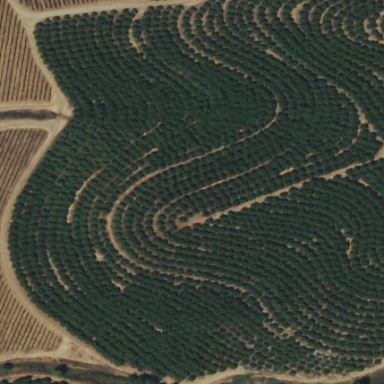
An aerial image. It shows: Orchard.